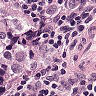
Metastatic tissue present: yes